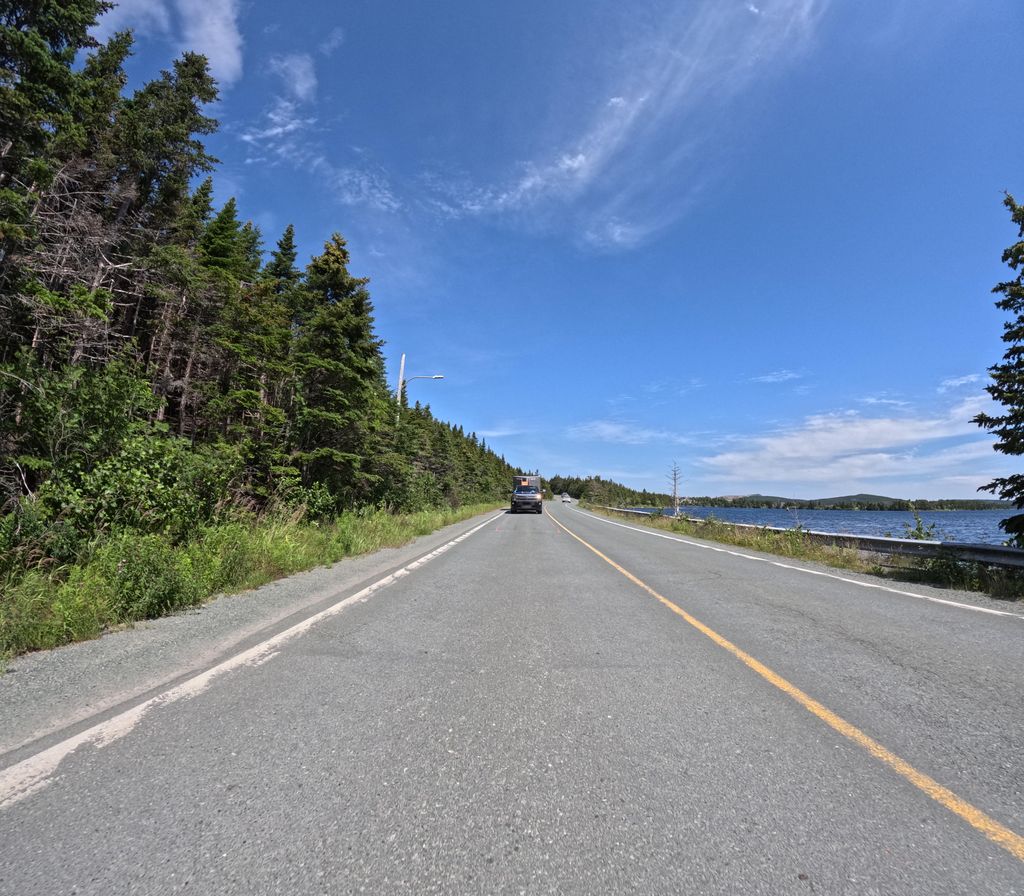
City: st_johns